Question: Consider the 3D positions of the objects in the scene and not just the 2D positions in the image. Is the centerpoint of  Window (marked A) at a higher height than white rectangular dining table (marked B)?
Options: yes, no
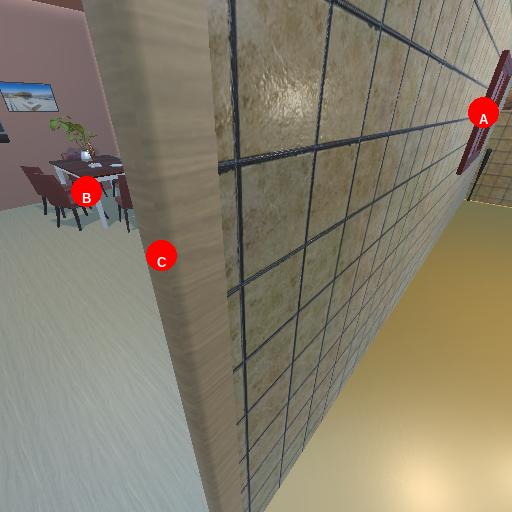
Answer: yes